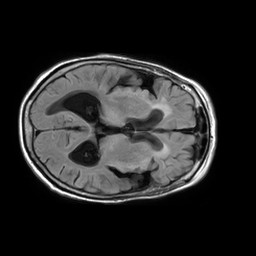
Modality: FLAIR
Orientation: axial
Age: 83
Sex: female
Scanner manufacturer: philips
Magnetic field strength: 1.5 T
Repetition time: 10 s
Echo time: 0.11 s